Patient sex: M
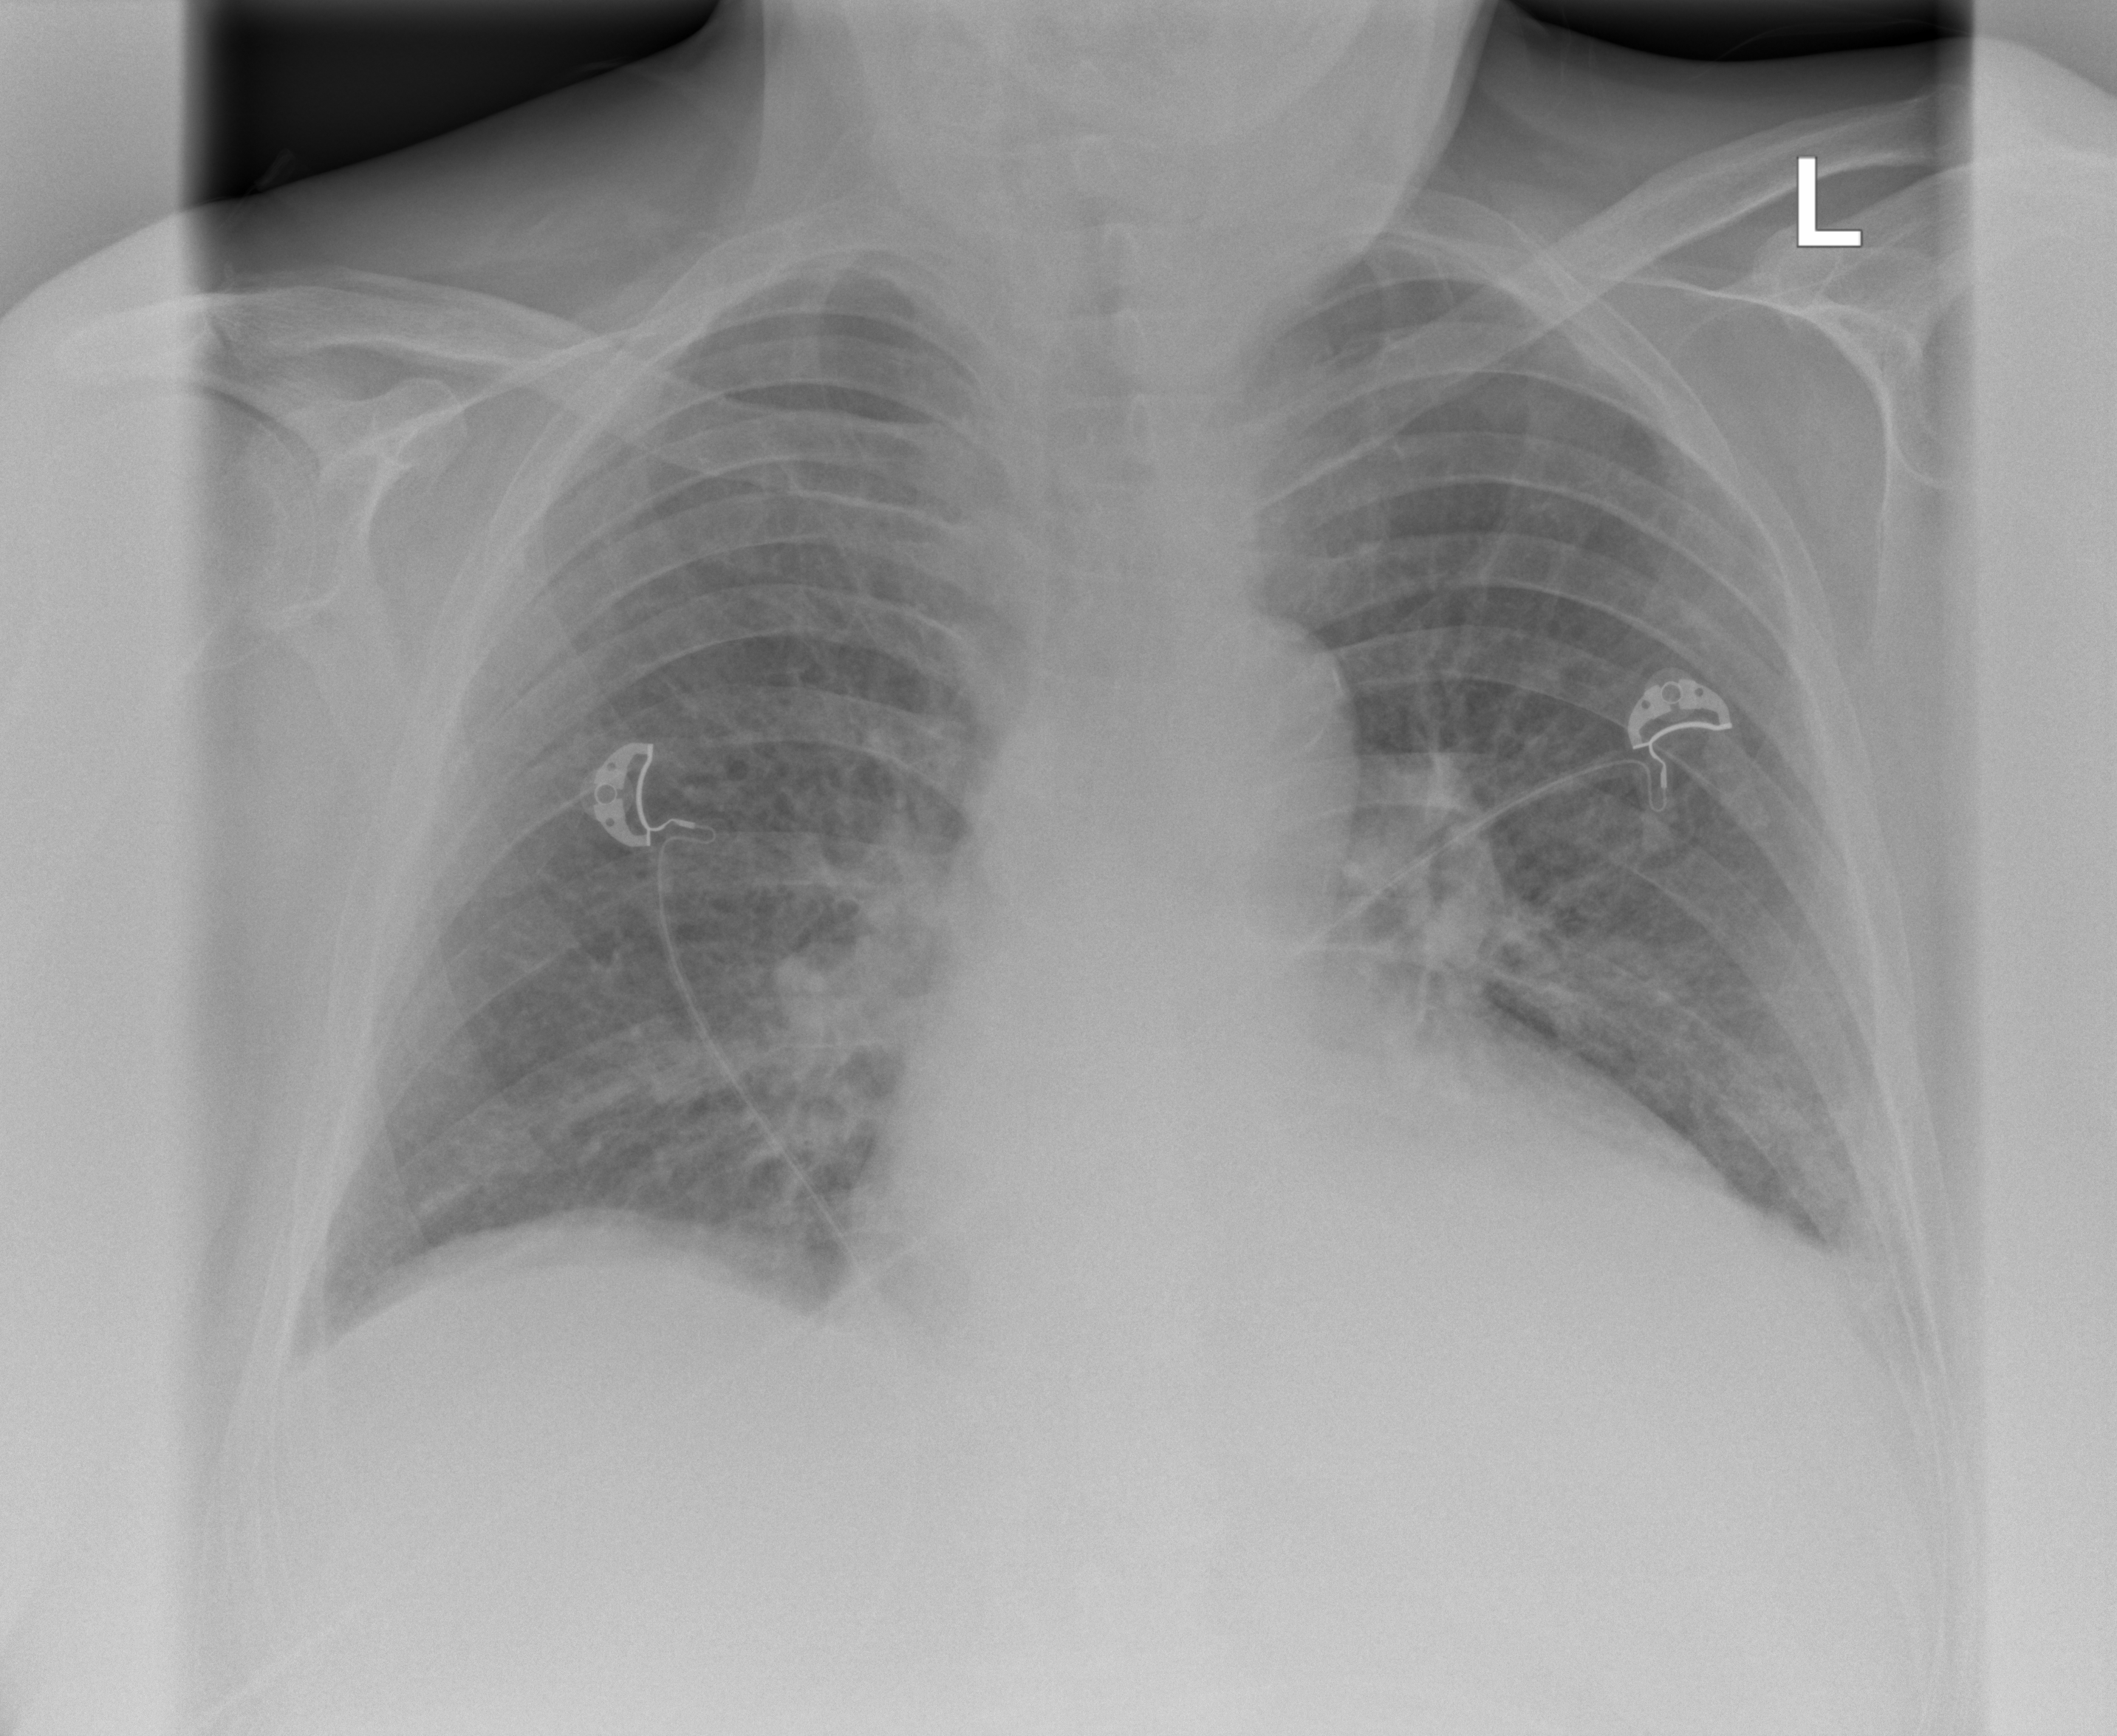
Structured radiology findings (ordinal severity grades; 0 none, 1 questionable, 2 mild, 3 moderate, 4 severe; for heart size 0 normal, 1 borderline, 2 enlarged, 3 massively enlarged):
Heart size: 2
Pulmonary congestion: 2
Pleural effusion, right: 0
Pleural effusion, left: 2
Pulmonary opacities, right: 0
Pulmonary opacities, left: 1
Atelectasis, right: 2
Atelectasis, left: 2